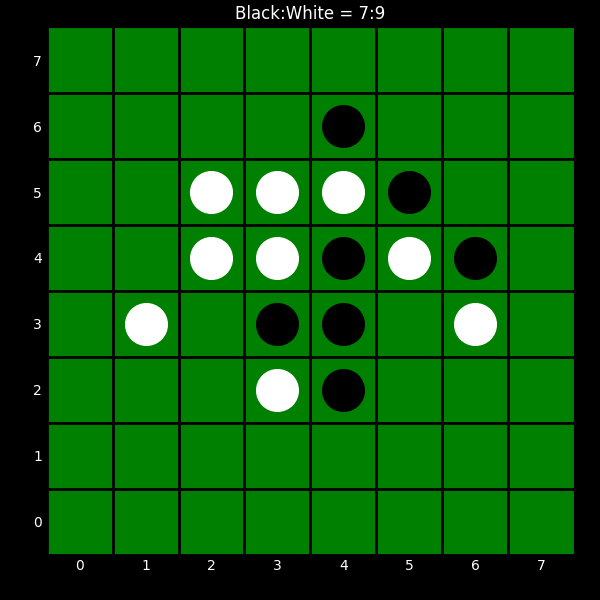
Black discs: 7
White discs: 9